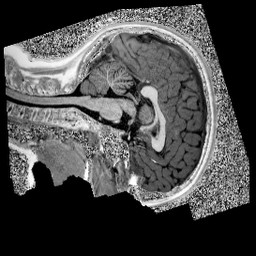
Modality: UNIT1
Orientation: sagittal
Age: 10
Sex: female
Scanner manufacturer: siemens
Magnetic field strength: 3 T
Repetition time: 4 s
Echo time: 0.00303 s